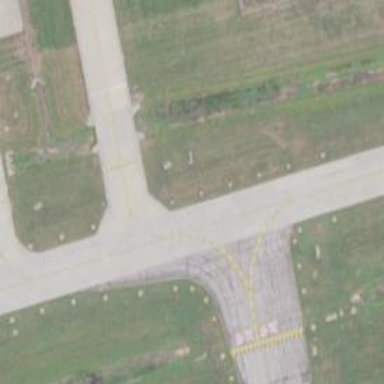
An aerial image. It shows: Image of taxiway at airport.